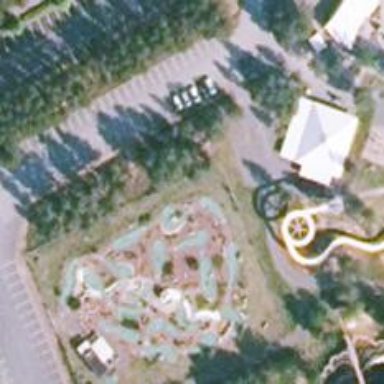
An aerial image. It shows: Miniature golf course.